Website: lowes
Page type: customer-info-address
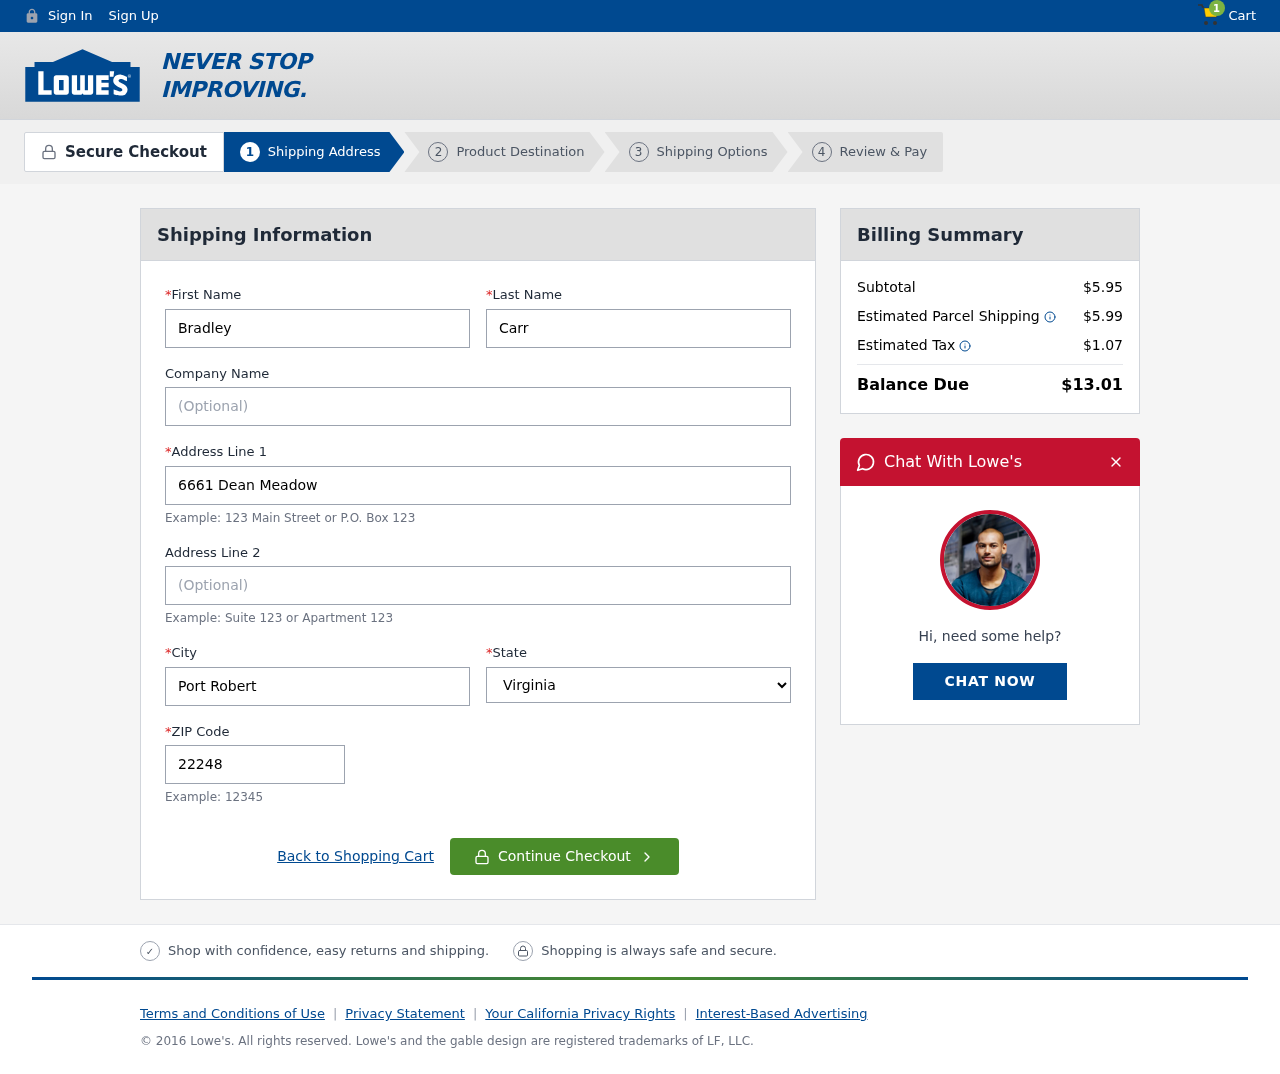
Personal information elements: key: PII_CITY
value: Port Robert
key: PII_FIRSTNAME
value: Bradley
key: PII_LASTNAME
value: Carr
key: PII_POSTCODE
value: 22248
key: PII_STATE
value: Virginia
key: PII_STREET
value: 6661 Dean Meadow
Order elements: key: ORDER_NUM_ITEMS
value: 1
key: ORDER_SUBTOTAL
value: $5.95
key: ORDER_SHIPPING_COST
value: $5.99
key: ORDER_TAX
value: $1.07
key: ORDER_TOTAL
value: $13.01